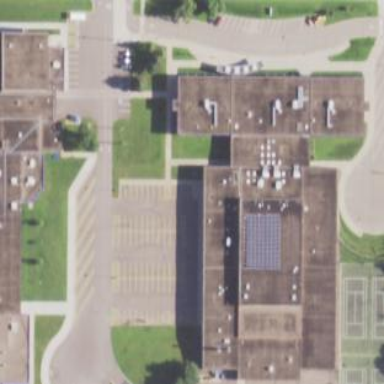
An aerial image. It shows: School building.